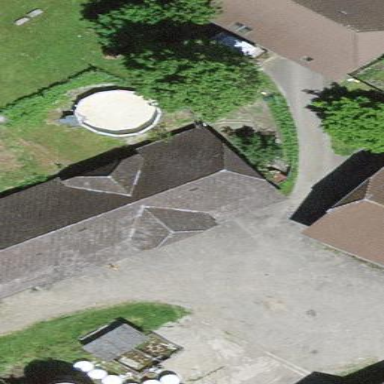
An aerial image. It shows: Rural barn.